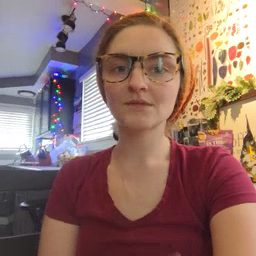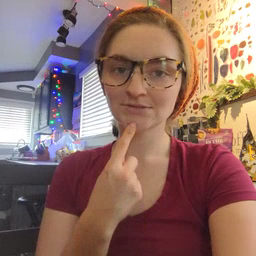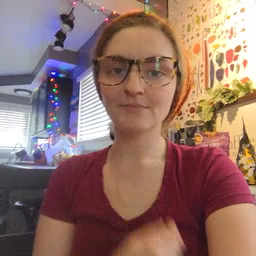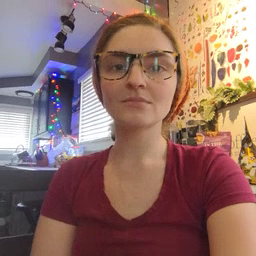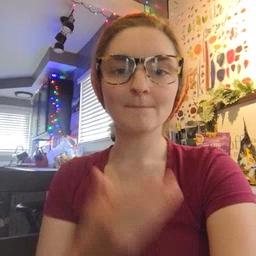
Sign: say